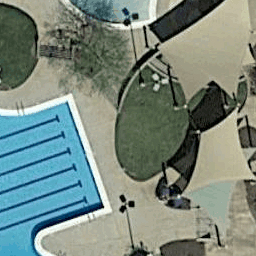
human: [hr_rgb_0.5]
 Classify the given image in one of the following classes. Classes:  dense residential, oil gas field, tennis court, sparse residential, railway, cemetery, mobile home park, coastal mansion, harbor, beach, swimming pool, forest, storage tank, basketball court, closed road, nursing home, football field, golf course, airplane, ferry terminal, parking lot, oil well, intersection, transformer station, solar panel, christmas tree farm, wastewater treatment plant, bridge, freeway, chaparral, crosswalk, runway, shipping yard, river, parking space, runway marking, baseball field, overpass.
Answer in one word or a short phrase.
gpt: swimming pool